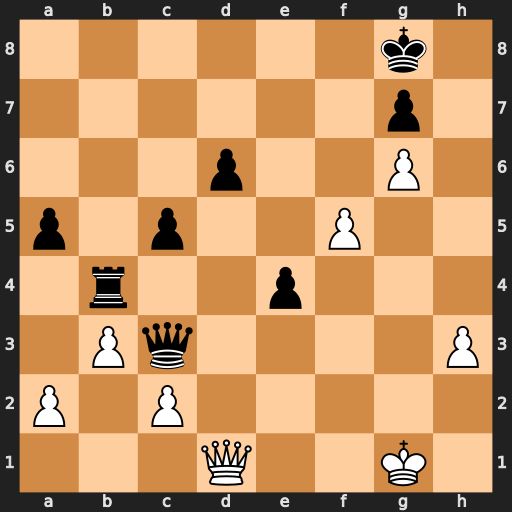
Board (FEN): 6k1/6p1/3p2P1/p1p2P2/1r2p3/1Pq4P/P1P5/3Q2K1
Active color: w
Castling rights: -
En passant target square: -
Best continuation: Qd5+ Kh8 Qa8+ Rb8 Qxb8#